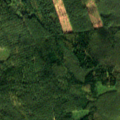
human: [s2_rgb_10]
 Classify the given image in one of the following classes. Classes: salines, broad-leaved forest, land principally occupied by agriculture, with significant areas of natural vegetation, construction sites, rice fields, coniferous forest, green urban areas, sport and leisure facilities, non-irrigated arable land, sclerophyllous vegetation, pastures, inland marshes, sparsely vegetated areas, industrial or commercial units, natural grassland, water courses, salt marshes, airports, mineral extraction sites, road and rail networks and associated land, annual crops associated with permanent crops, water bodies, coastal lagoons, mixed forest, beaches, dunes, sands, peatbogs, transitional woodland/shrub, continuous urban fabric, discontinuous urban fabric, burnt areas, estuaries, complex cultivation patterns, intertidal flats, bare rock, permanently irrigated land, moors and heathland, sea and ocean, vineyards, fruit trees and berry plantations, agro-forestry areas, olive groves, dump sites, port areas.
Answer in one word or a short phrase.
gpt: coniferous forest, mixed forest, transitional woodland/shrub, peatbogs